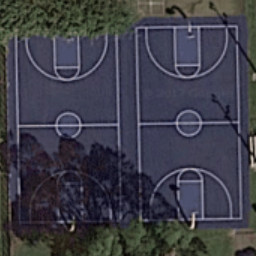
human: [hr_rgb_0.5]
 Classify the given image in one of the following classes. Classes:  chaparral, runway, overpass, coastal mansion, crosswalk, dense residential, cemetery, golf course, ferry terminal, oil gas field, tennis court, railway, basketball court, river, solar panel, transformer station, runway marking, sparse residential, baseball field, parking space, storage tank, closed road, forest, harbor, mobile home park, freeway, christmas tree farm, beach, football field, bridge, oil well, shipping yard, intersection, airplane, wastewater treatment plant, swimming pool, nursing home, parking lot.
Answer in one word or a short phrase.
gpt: basketball court